Aerial crown-view tile of a tropical tree (Barro Colorado Island, Panama), acquired 20241112:
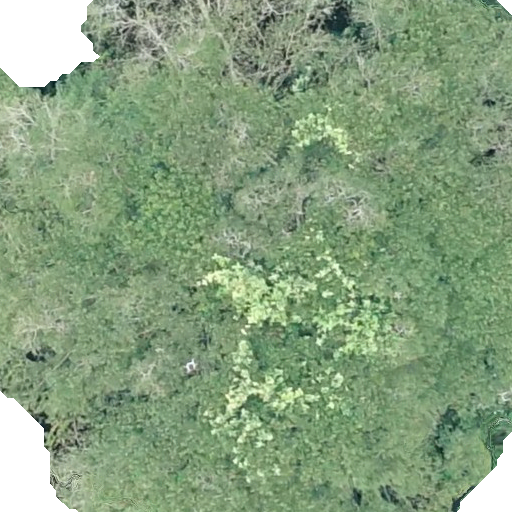
Species: Hura crepitans
GBIF accepted scientific name: Hura crepitans
Crown area: 525.11 m²